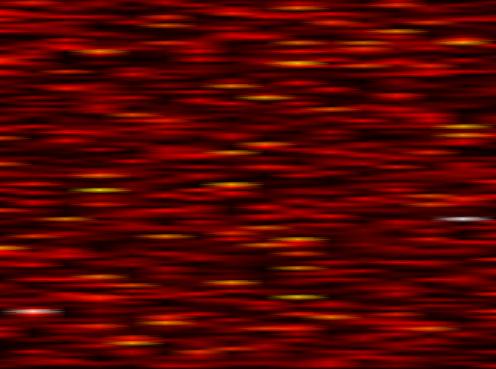
Label: FBMC